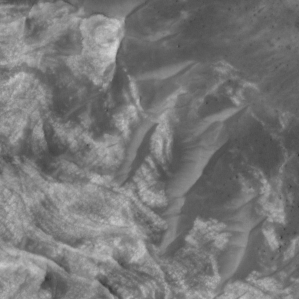
Label: non_frost